Question: I know that we can plot error values in MATLAB using errorbar.m
However, I need to know if it possible to plot error values as a "faded tape" on the data so the actual data values are still visible. As you can see from the plot below generated using errorbar.m, the data line is overwhelmed by the error bars.

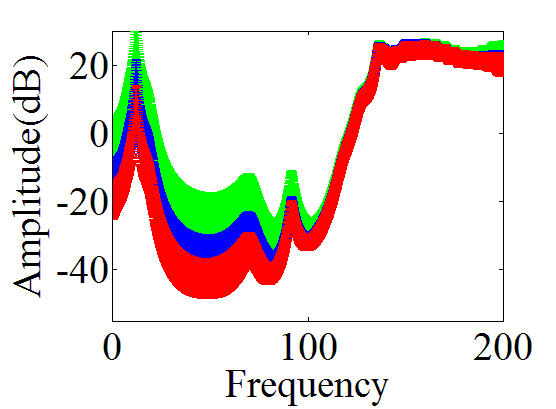
Answer: Use 'patch', with transparency to see the other data series underneath:
'''
xdata = [...];
value =[...];
errors = [...];
patch_x = [xdata fliplr(xdata)];
patch_y = [(value + errors) fliplr(value - errors)];
figure;
hold on;
patch(patch_x,patch_y,'facealpha',0.5,'edgecolor','none');
plot(xdata,value)
'''